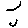
Label: hexagon